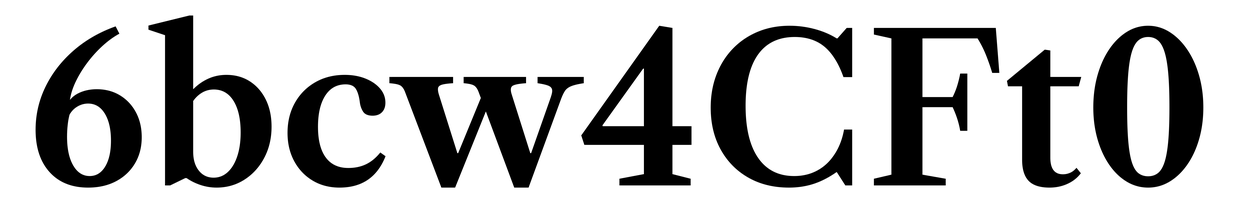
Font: LibreCaslonText_SemiBold